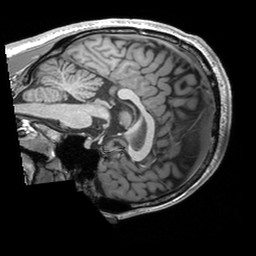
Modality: T1w
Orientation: sagittal
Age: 19
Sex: male
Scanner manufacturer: siemens
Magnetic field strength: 3 T
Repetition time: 2.53 s
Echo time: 0.00298 s